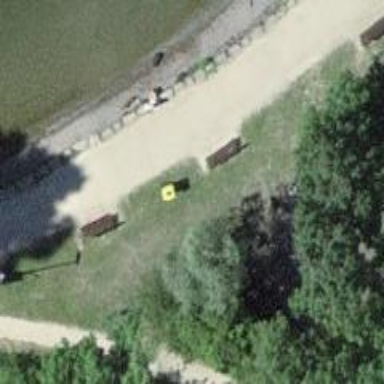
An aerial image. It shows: Brown bench.